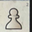
Piece: wP